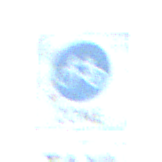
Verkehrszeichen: BeginnFahrradzone
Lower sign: BesondereFahrzeugeUndTransportgueter1
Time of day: SunriseSunset
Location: Outdoor (Nature)
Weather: Clear
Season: NotSpecified
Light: Natural